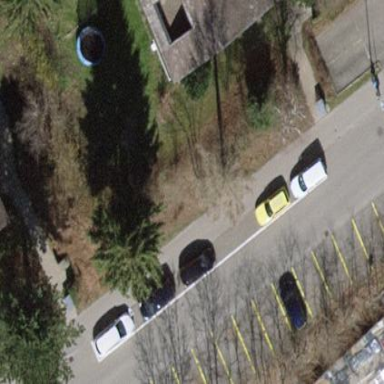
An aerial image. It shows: Parking lane for vehicles.